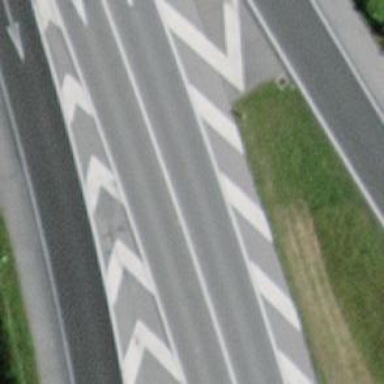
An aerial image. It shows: Asphalt motorway link.